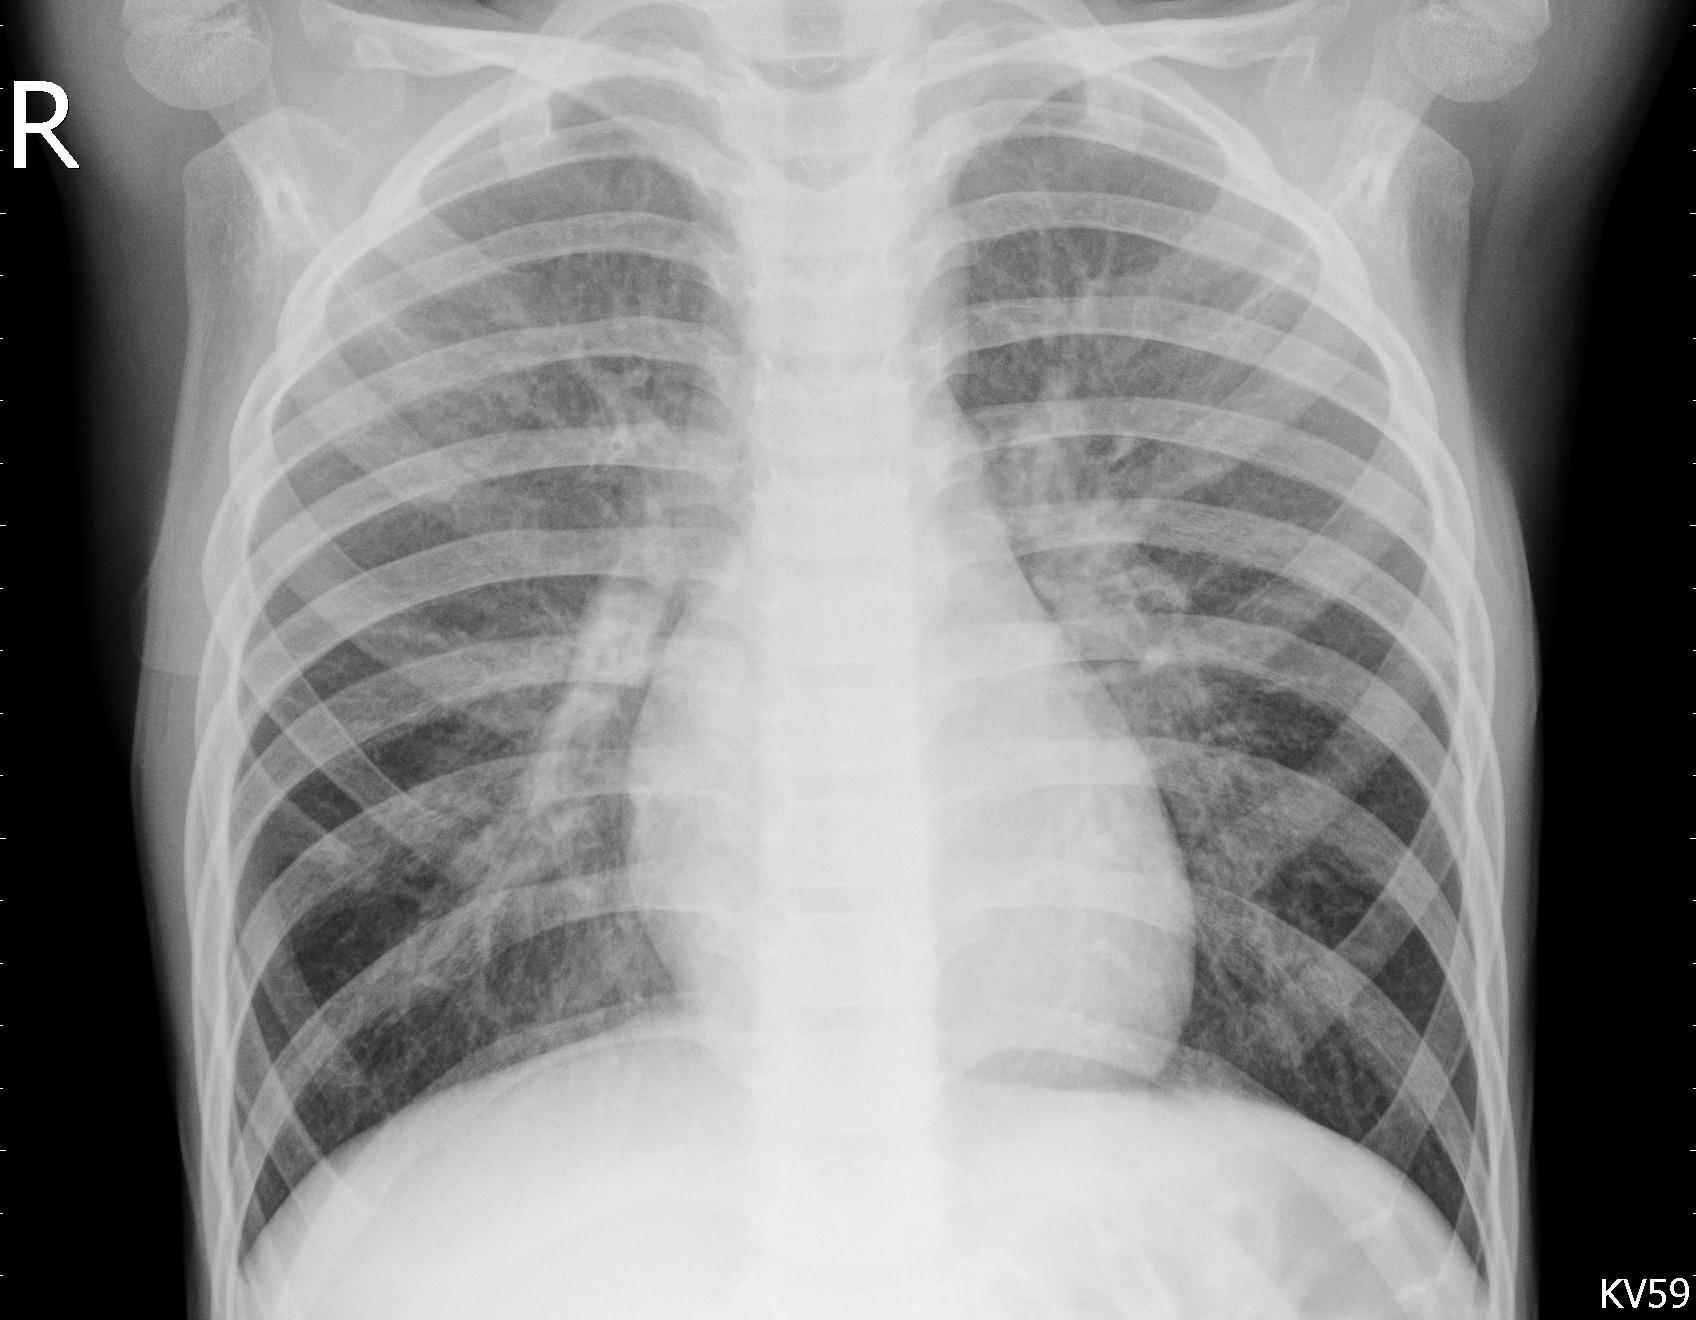
Diagnosis: PNEUMONIA